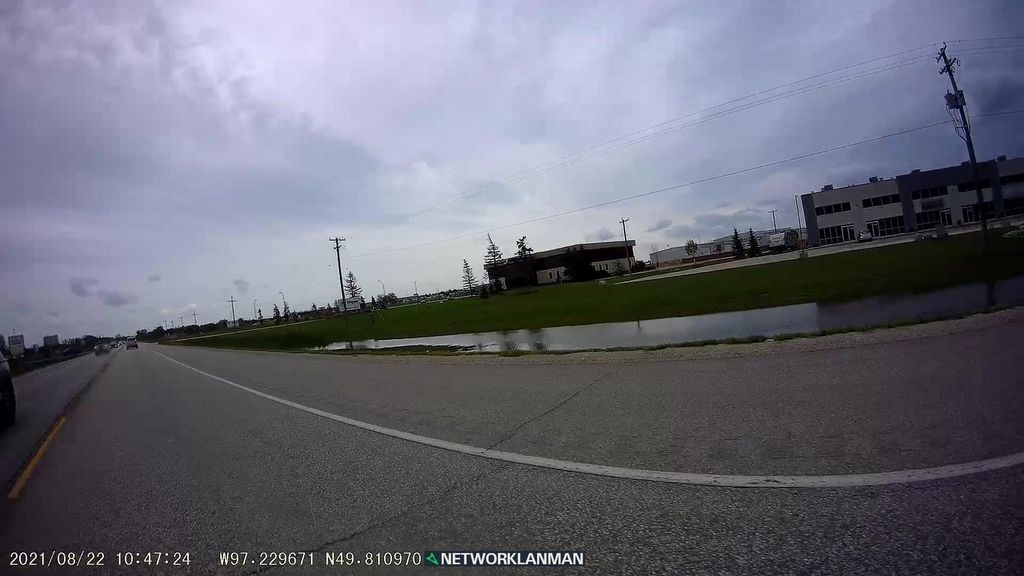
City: winnipeg